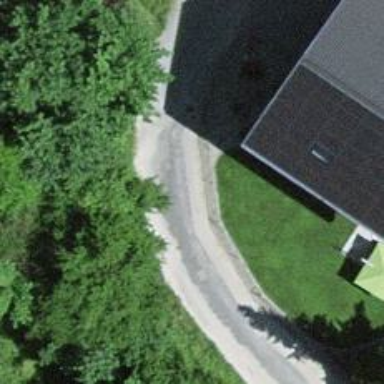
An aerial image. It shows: Unpaved track road.